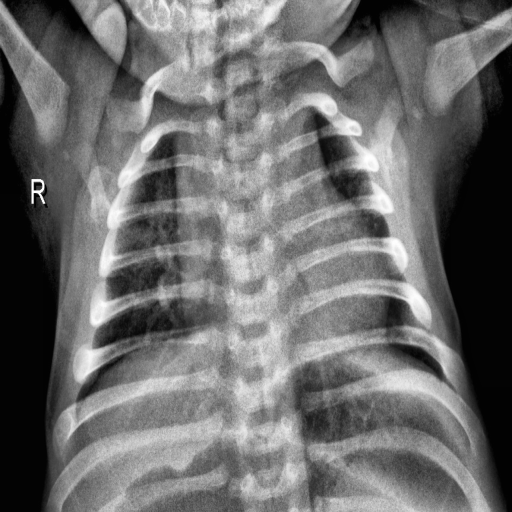
Finding: NORMAL